Field crop: maize
Growth stage: 2
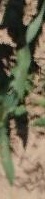
Species: maize